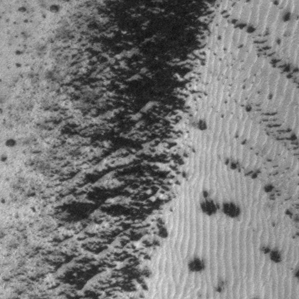
Label: frost